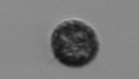
Label: Pseudochattonella_farcimen